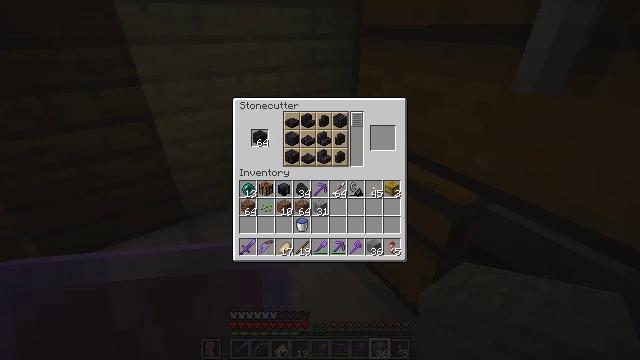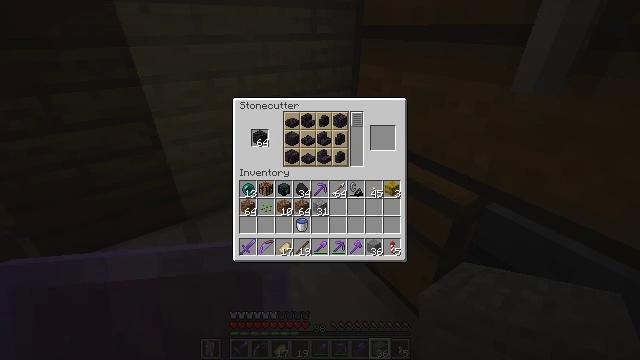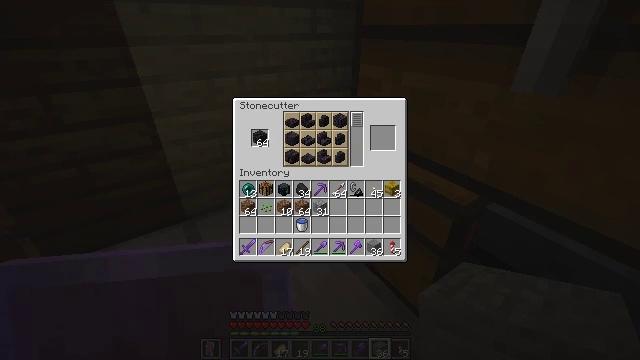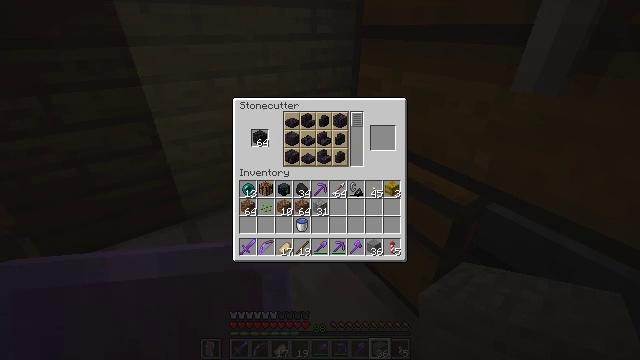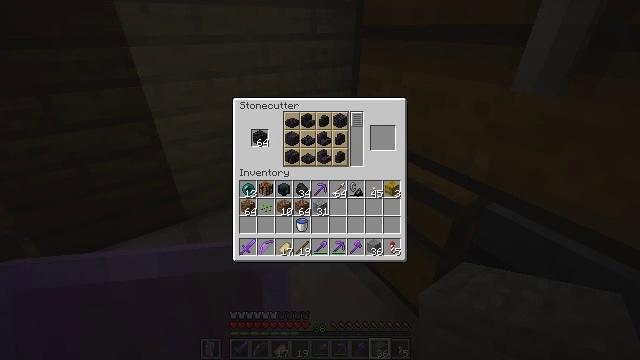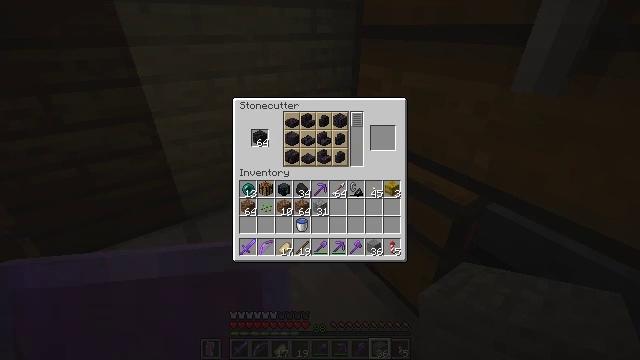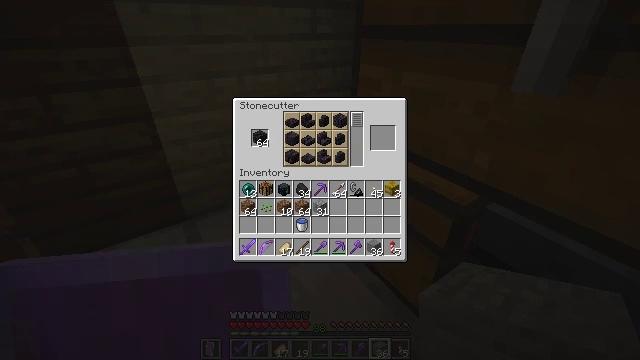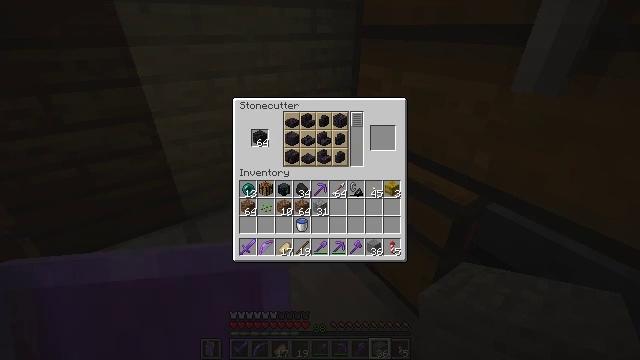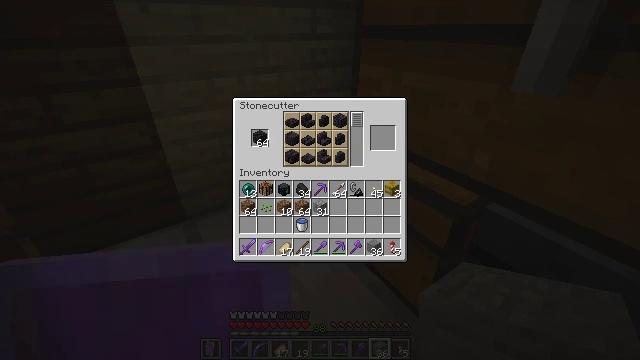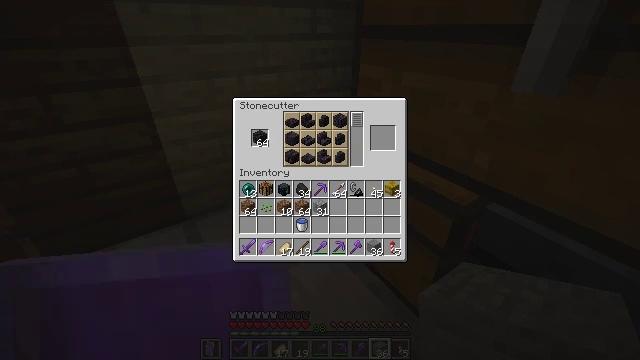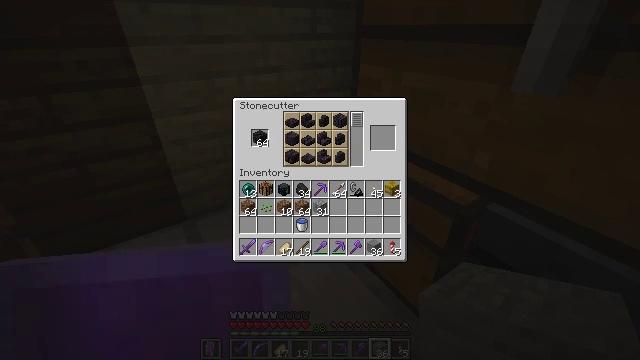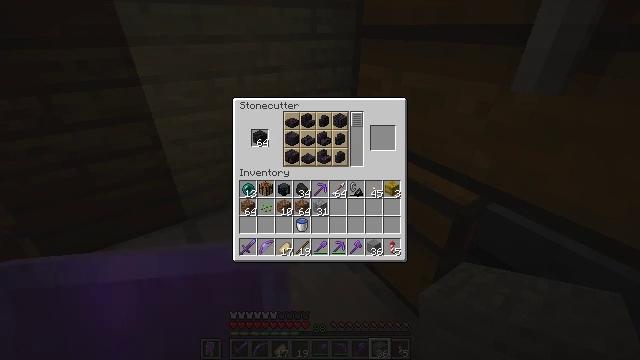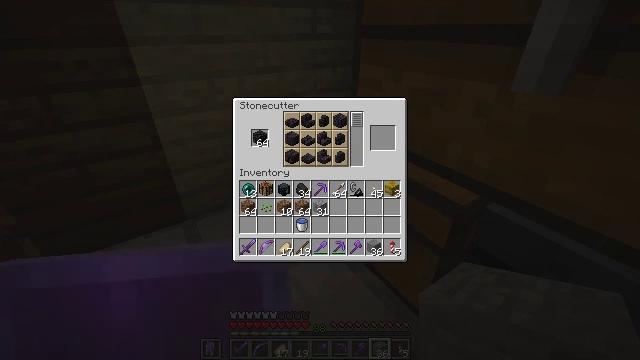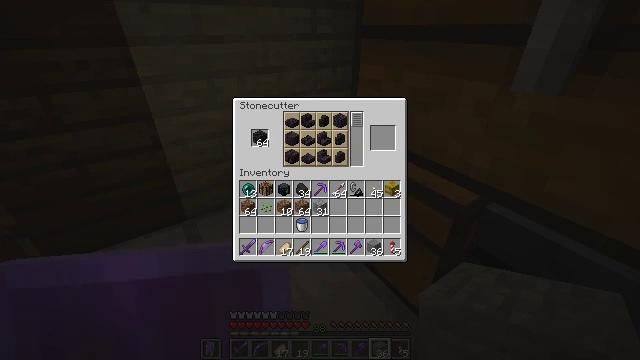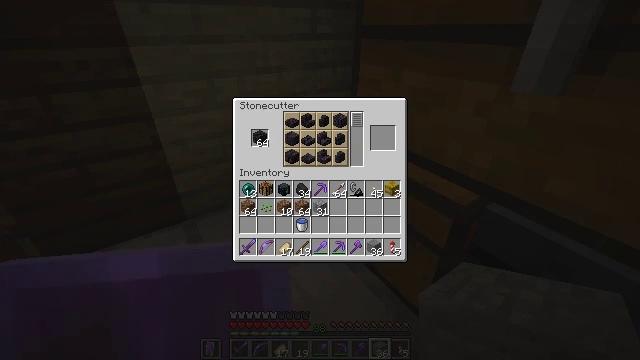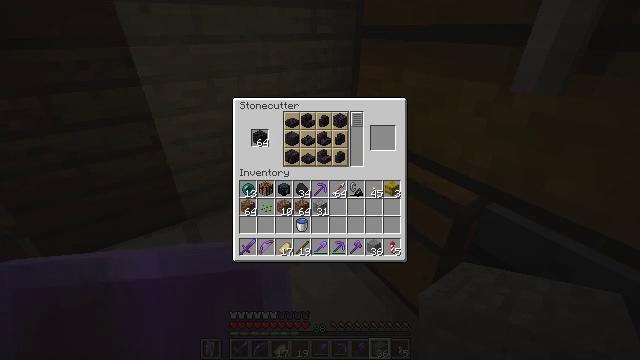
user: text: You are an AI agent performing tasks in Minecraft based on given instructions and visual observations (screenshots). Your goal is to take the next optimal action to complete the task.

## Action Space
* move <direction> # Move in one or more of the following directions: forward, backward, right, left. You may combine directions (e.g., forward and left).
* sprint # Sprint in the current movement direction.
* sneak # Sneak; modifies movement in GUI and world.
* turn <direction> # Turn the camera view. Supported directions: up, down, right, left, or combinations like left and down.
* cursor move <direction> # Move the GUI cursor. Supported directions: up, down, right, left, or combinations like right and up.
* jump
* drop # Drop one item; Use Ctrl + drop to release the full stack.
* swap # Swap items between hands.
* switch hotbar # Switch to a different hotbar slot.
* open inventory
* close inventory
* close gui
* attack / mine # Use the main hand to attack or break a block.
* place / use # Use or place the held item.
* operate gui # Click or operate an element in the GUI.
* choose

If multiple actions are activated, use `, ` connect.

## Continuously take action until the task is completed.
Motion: motion action
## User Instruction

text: Arrange polished blackstone in the crafting table to craft polished blackstone bricks.
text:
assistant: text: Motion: no_op
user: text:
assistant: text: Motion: no_op
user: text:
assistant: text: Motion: no_op
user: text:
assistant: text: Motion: no_op
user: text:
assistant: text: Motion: no_op
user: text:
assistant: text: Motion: no_op
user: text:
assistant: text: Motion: no_op
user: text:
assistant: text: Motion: no_op
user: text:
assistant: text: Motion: no_op
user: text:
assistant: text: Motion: no_op
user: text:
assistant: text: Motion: attack / mine
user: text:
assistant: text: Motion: attack / mine
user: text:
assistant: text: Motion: attack / mine
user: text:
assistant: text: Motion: attack / mine
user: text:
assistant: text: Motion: attack / mine
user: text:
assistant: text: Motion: attack / mine
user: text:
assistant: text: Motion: attack / mine
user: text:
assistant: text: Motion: attack / mine
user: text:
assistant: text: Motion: attack / mine
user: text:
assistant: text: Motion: attack / mine
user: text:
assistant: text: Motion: attack / mine
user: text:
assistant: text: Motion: attack / mine
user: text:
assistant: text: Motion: attack / mine
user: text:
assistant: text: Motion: attack / mine
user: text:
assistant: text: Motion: attack / mine
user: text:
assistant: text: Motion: attack / mine
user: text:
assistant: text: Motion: turn down, attack / mine
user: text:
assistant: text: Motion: turn down, attack / mine
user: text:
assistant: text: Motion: turn down, attack / mine
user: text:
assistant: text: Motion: attack / mine